Field crop: tomato
Growth stage: 1
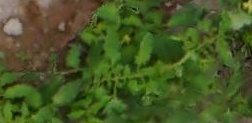
Species: tomato